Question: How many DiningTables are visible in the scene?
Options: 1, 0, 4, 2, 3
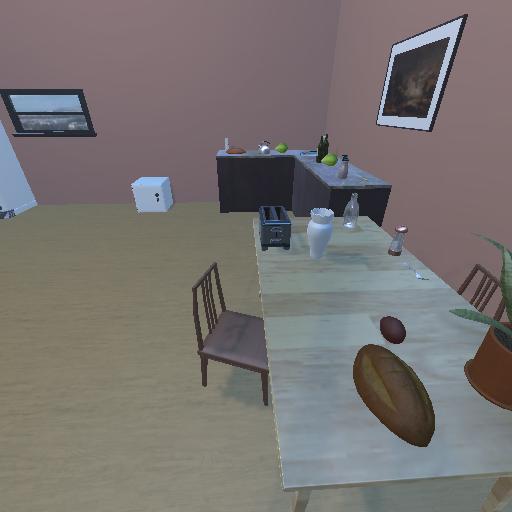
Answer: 1